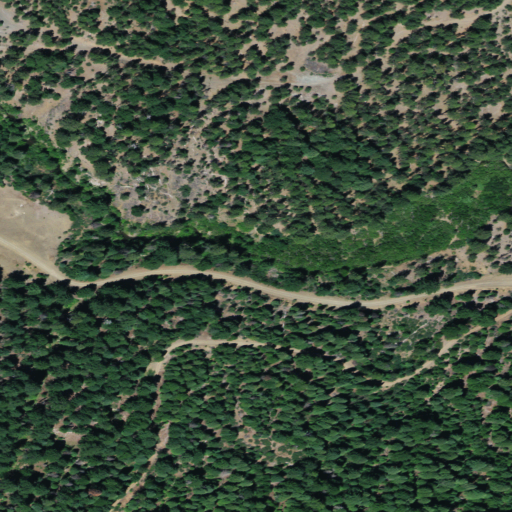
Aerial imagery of valley in California named Indian Valley containing evergreen forest, open development, shrub, mixed forest, deciduous forest, and low intensity development